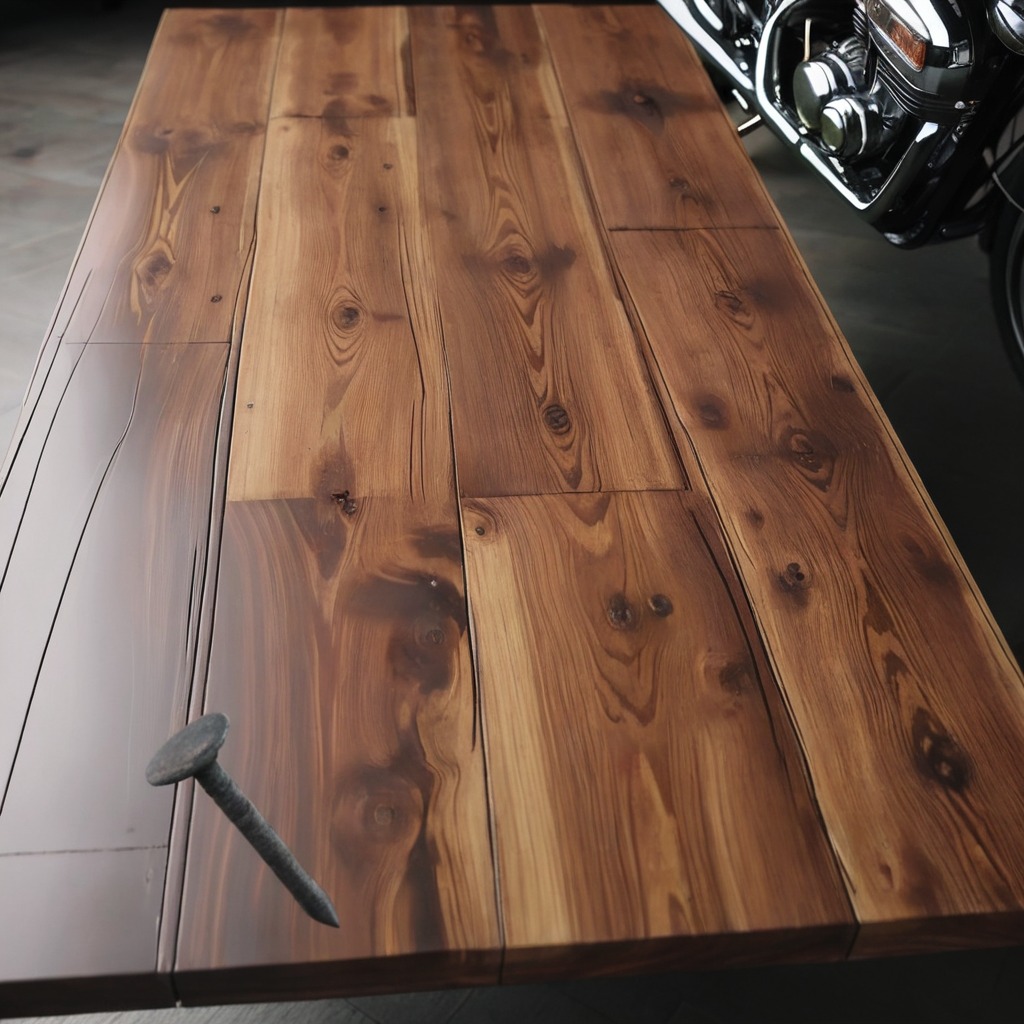
A nail is lying on the wooden table.